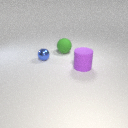
small blue metal sphere to the left of large purple rubber cylinder